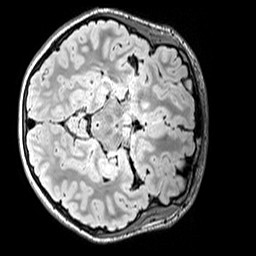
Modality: FLAIR
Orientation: axial
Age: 13
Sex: female
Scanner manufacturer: siemens
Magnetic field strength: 3 T
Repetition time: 5 s
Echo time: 0.388 s